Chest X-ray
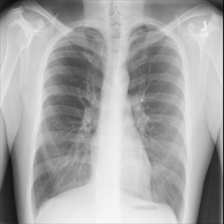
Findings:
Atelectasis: negative
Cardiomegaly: negative
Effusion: negative
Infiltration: negative
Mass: negative
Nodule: negative
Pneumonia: negative
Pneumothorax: negative
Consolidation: negative
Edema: negative
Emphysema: negative
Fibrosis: negative
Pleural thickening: negative
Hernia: negative